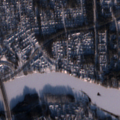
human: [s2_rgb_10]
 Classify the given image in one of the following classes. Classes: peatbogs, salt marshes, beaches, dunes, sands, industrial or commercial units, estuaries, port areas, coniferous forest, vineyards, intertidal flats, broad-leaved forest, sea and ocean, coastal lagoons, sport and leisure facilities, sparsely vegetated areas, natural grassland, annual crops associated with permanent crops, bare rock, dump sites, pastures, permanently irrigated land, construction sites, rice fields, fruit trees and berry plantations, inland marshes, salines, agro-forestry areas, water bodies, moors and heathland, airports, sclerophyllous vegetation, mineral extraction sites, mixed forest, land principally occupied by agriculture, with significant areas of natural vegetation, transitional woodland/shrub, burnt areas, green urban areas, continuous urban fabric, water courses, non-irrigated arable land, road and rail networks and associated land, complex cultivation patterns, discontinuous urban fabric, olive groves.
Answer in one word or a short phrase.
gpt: discontinuous urban fabric, industrial or commercial units, mixed forest, water courses